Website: walmart
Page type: cart
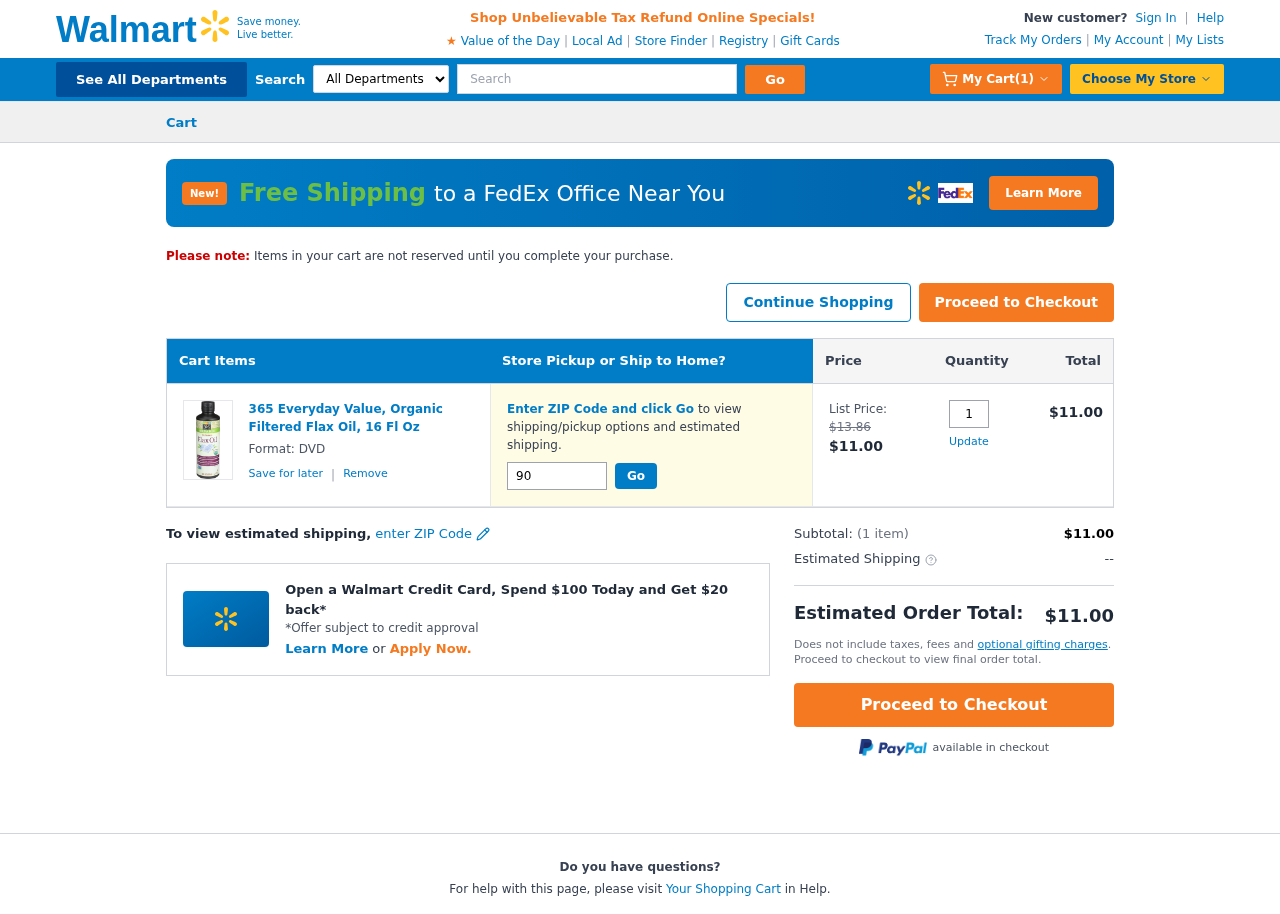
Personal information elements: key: PII_POSTCODE
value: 90034
Product elements: key: PRODUCT1_NAME
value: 365 Everyday Value, Organic Filtered Flax Oil, 16 Fl Oz
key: PRODUCT1_PRICE
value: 11
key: PRODUCT1_QUANTITY
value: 1
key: PRODUCT1_ORIGINAL_PRICE
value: $13.86
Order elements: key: ORDER_NUM_ITEMS
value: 1
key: ORDER_SUBTOTAL
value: $11.00
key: ORDER_TOTAL
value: $11.00
Search elements: key: HEADER_SEARCH
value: Search